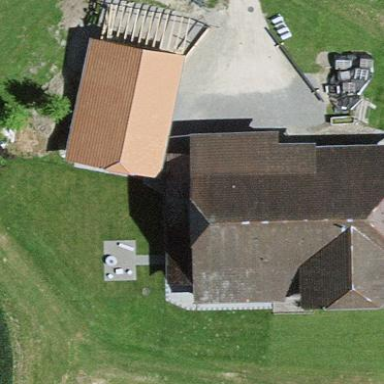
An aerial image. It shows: Farm building.